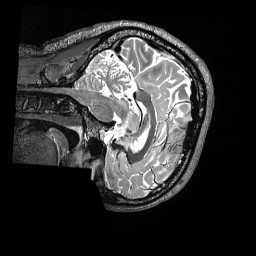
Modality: T2w
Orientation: sagittal
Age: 26
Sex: male
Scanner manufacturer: siemens
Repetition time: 3.2 s